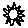
Label: sun